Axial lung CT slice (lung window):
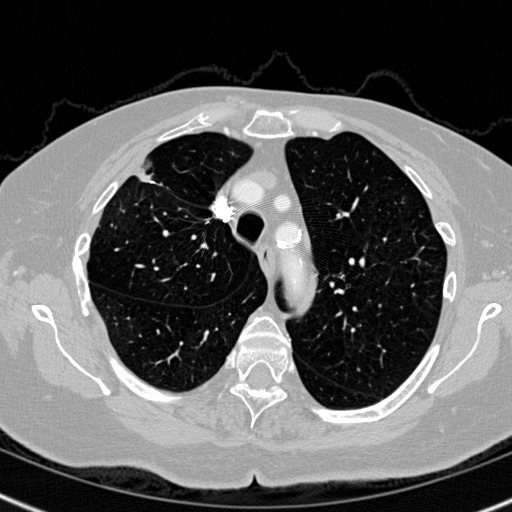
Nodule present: no